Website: lowes
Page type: account-selection
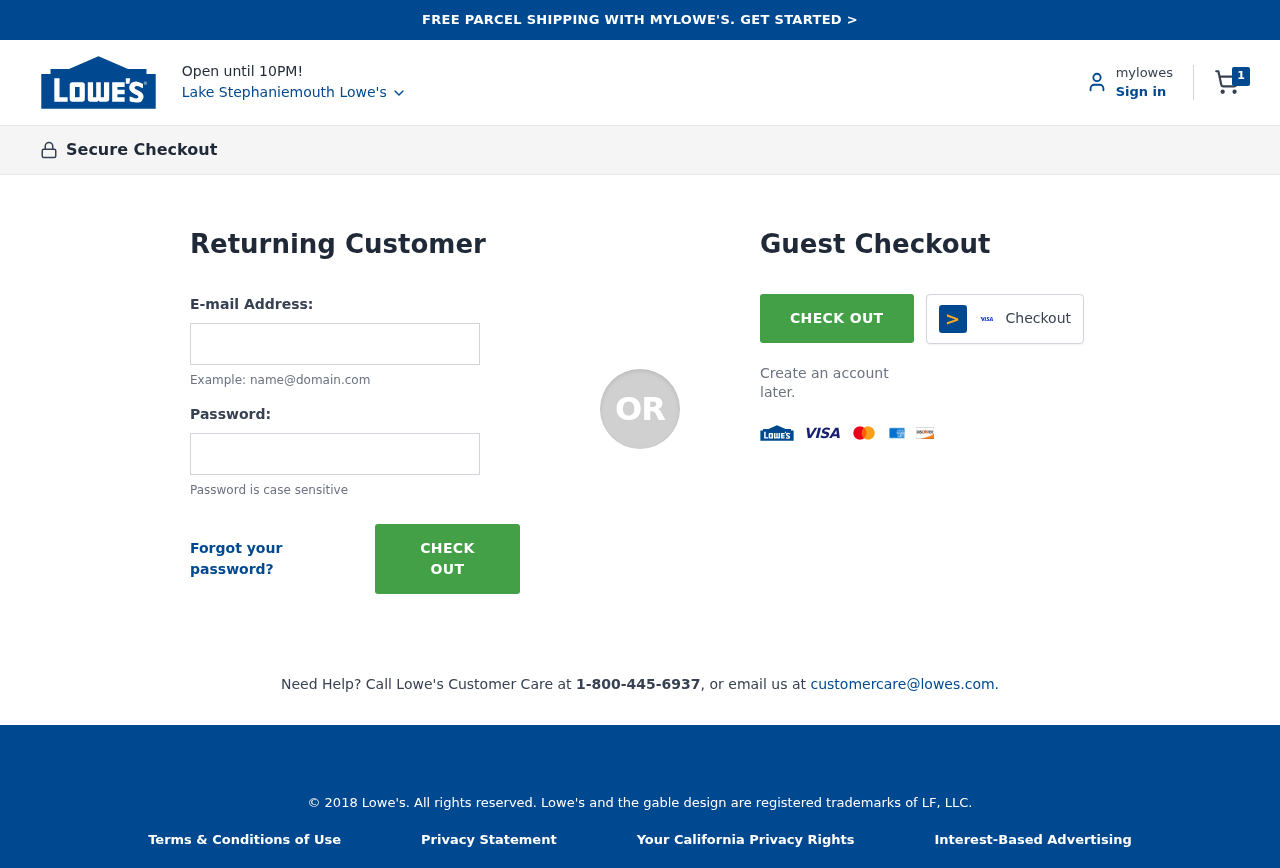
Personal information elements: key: PII_CITY
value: Lake Stephaniemouth Lowe's
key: PII_LOGIN_USERNAME
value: austin_peterson
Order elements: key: ORDER_NUM_ITEMS
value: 1